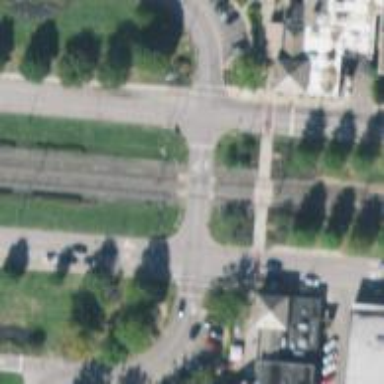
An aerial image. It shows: Level crossing along the railway.